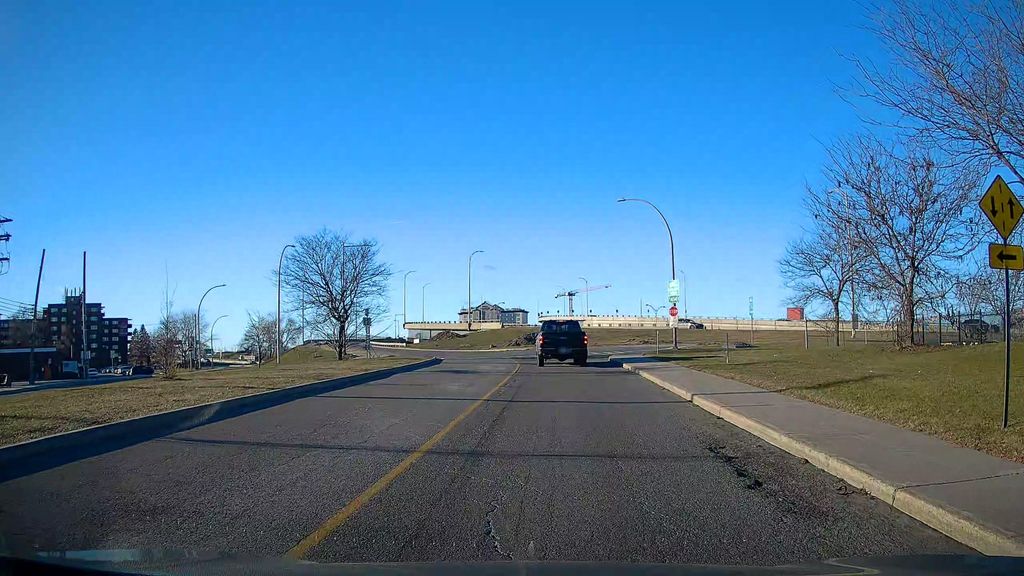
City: montreal